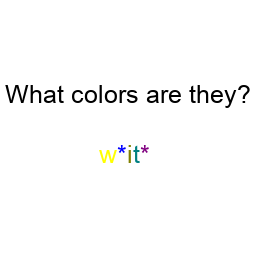
Color: yellow, blue, olive, teal, purple
Color name shown: white
Background color: white
Question text color: black